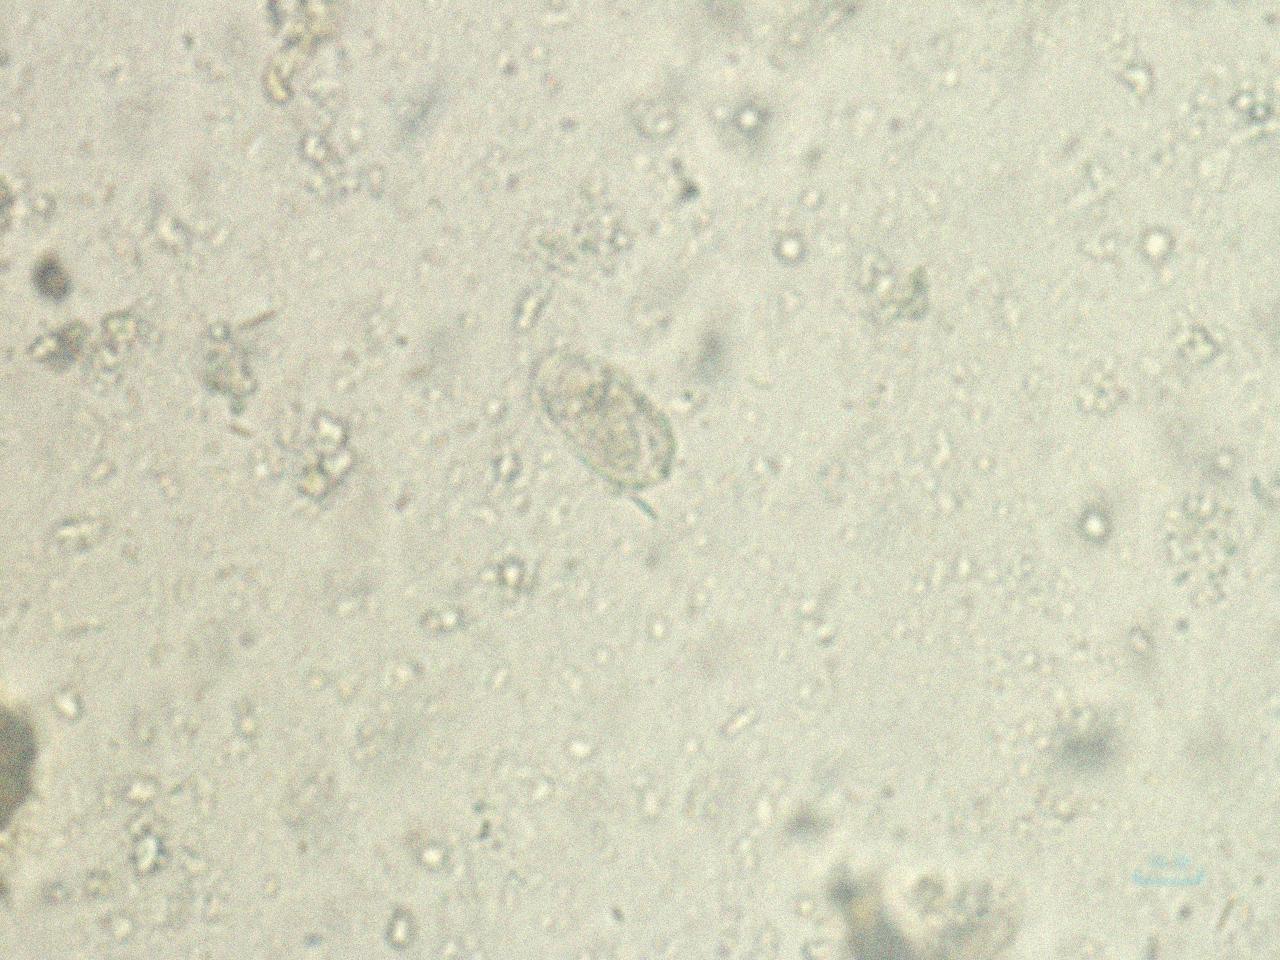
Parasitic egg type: Capillaria philippinensis